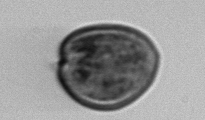
Label: Prorocentrum